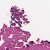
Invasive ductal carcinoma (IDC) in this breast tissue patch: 0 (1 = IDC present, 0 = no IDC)